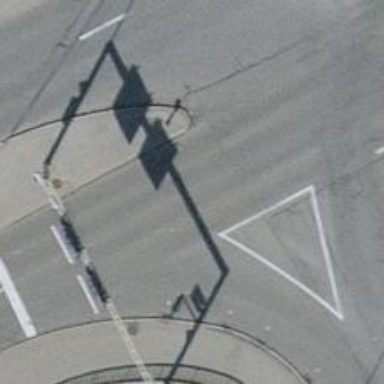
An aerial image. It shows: Road with traffic signals.